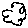
Label: cloud